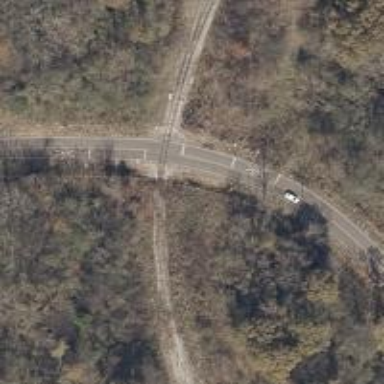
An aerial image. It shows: Abandoned railway.